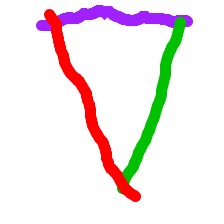
Shape: triangle